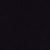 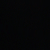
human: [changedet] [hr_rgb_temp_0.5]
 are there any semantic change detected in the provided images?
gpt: There is no difference.